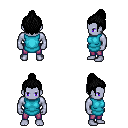
a pixel art fantasy rpg character, male body template, dark elf, purple skin, teal tunic, magenta pants, black short topknot hairstyle, four views (front, back, left, right), 2x2 character sprite sheet, small pixel art, hard edges, no anti-aliasing